Question: I am currently working on a resource tracker for my company and I have each individuals capacity figure by week (weeks are in the columns and each person's information is in the row). I need to be able to sum all the time in a specific month for each job role to be able to report on.
I have currently thought about grouping the dates by selecting 4 weeks but due to my fields being dynamic and there being some 5 week months, it would not be able to accurately be able to report that months figures.
Unfortunately, you can't pivot the information due to the dates been in the columns rather than the rows.
I have yet to find any formula/code that can be used to get that information.

In the picture, I have added the information that I would like to be able to dynamically sum. The red outlines the month and the green outlines the job role information.
So I would like to be able to sum all that information under "July" and then the same for the other months so I can give my stakeholders a monthly figure of how many days capacity there is for each person/job role in that month.
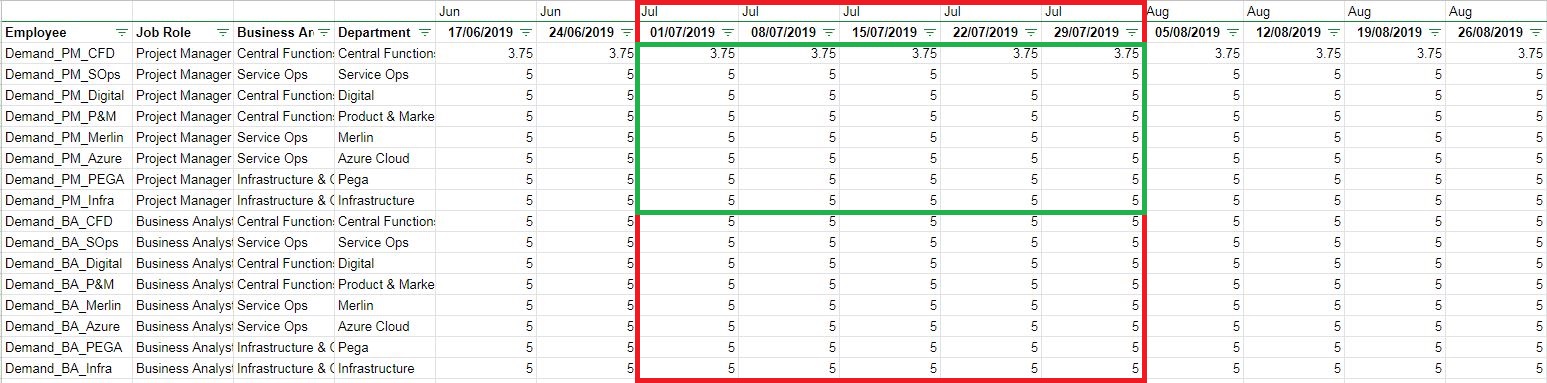
Answer: '''
=ARRAYFORMULA(QUERY({INDIRECT("Sheet1!B3:B"&COUNTA(Sheet1!B3:B)+2),
MMULT(QUERY(TRANSPOSE(QUERY(TRANSPOSE(Sheet1!E2:Z),
"where month(Col1)+1=7 and year(Col1)=2019", 0)),
"where Col1 is not null offset 1", 0), ROW(INDIRECT("A1:A"&COUNTA(
FILTER(Sheet1!A2:2, MONTH(Sheet1!A2:2)=7, YEAR(Sheet1!A2:2)=2019))))^0)},
"select Col1, sum(Col2) group by Col1 label sum(Col2)''", 0))
'''
<URL>